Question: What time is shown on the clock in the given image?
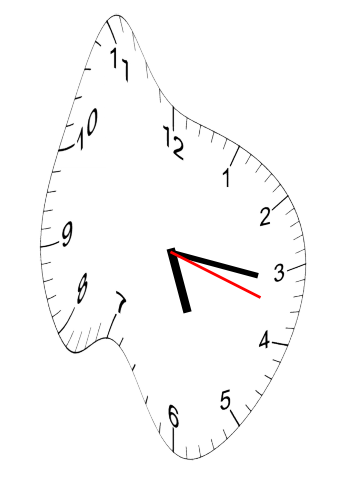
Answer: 05:16:18